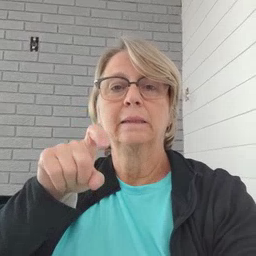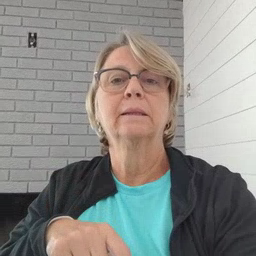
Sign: closet